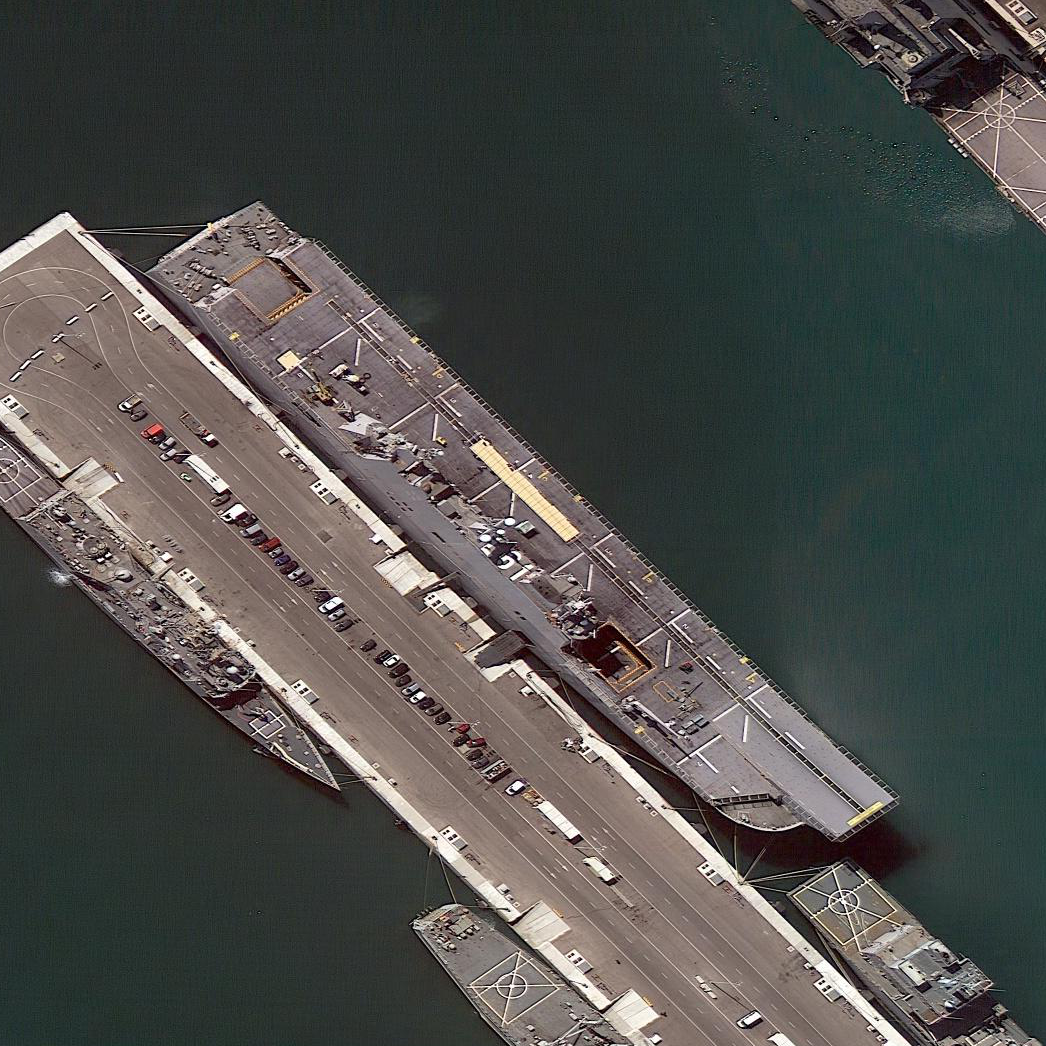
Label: assault